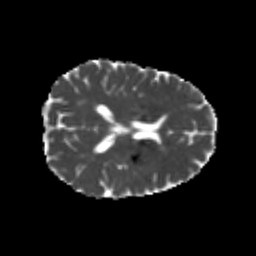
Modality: MD
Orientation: axial
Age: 26
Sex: female
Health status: healthy
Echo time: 0.074 s